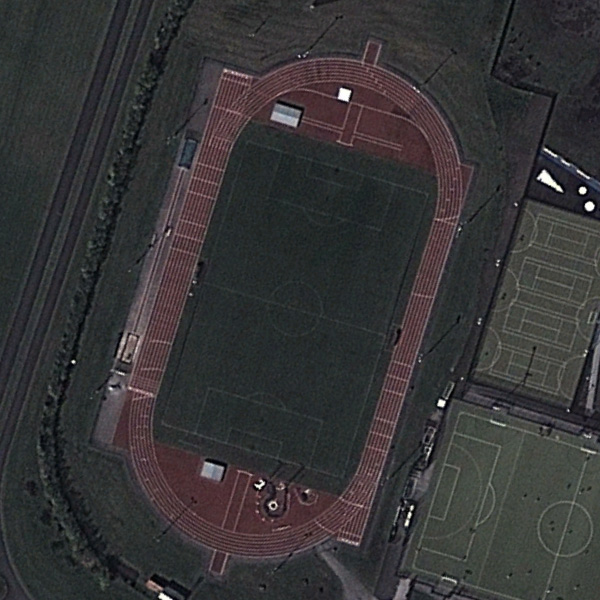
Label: Playground